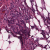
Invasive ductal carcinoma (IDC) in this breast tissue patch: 1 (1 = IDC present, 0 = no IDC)